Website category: sports
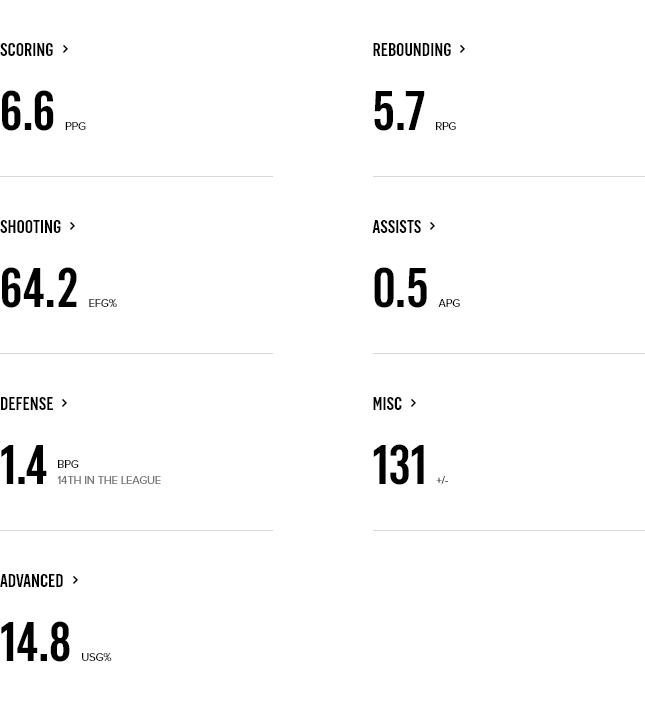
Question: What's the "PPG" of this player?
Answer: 6.6

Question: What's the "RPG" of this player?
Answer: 5.7

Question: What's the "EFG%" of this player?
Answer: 64.2

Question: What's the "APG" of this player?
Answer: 0.5

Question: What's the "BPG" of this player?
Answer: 1.4

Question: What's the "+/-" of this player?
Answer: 131

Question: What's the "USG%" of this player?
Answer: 14.8

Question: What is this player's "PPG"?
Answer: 6.6

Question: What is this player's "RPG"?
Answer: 5.7

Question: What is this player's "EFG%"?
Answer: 64.2

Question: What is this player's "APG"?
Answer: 0.5

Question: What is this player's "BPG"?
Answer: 1.4

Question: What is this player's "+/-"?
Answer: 131

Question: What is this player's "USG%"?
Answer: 14.8

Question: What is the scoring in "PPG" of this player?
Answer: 6.6

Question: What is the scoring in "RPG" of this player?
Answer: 5.7

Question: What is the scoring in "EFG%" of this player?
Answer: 64.2

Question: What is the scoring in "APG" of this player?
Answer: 0.5

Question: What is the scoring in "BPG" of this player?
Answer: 1.4

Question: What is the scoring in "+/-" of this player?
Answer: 131

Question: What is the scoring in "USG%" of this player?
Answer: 14.8

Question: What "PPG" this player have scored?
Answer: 6.6

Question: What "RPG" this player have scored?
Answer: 5.7

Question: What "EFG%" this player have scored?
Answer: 64.2

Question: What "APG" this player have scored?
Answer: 0.5

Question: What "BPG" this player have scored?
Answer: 1.4

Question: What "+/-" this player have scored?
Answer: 131

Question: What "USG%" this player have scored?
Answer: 14.8

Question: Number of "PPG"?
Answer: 6.6

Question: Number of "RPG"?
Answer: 5.7

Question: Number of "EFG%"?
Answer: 64.2

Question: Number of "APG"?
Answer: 0.5

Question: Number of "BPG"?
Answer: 1.4

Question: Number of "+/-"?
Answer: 131

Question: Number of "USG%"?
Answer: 14.8

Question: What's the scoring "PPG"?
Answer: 6.6

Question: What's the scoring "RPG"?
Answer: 5.7

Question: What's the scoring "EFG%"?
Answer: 64.2

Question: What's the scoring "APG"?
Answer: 0.5

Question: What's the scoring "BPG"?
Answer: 1.4

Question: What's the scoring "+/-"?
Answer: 131

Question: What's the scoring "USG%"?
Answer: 14.8